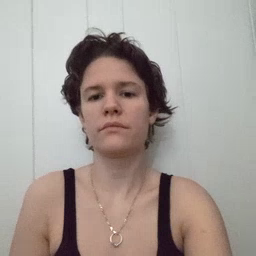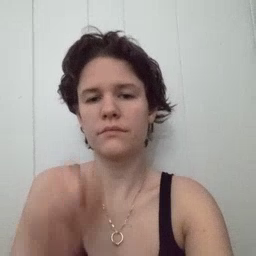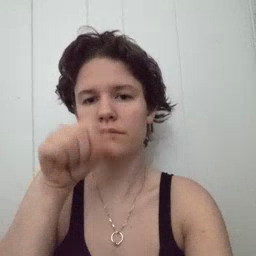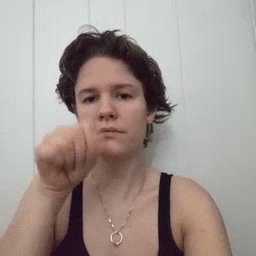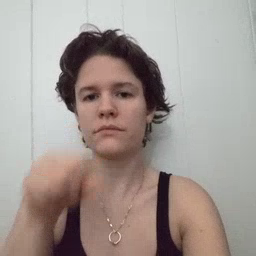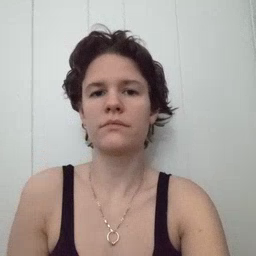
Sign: carrot